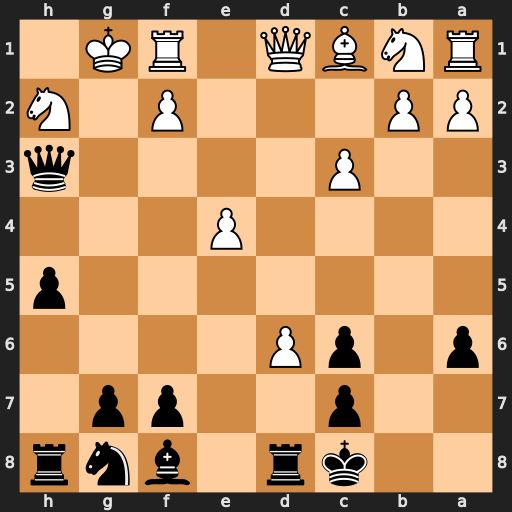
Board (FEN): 2kr1bnr/2p2pp1/p1pP4/7p/4P3/2P4q/PP3P1N/RNBQ1RK1
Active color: b
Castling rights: -
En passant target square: -
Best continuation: Bxd6 e5 Bxe5 Qxd8+ Kxd8